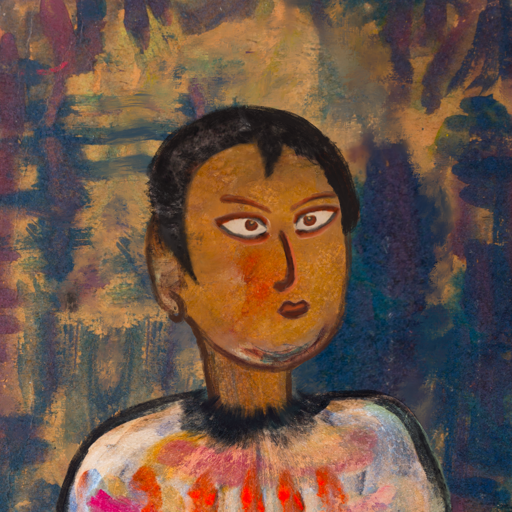
Background: InTheSun, Head And Neck Side: Pipe, Face Side: Roy_Bahadur, Bust: Childish, Hair Side: Roy_Bahadur, Head Accessory: Blank, Second Necklace: Blank, Necklace: Blank, Baby: Blank